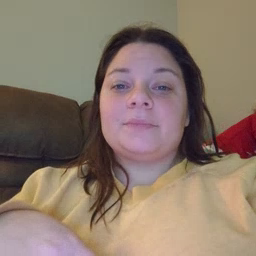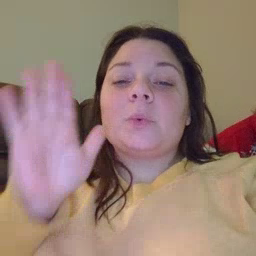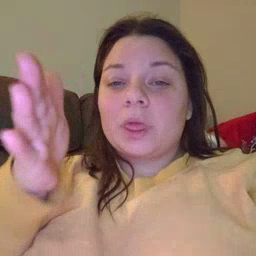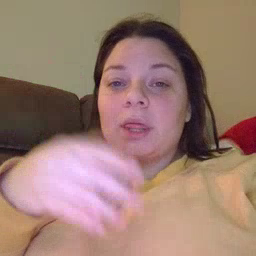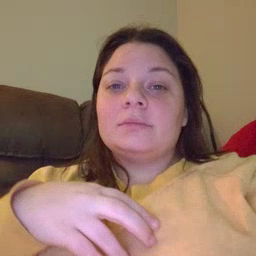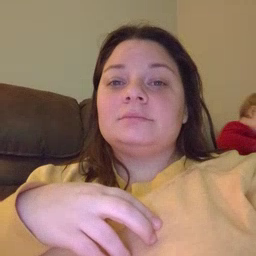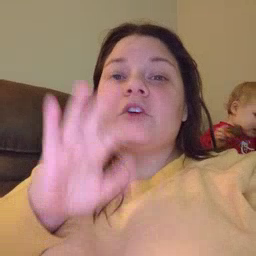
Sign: will